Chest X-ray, PA view. Patient: 28 years old, sex M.
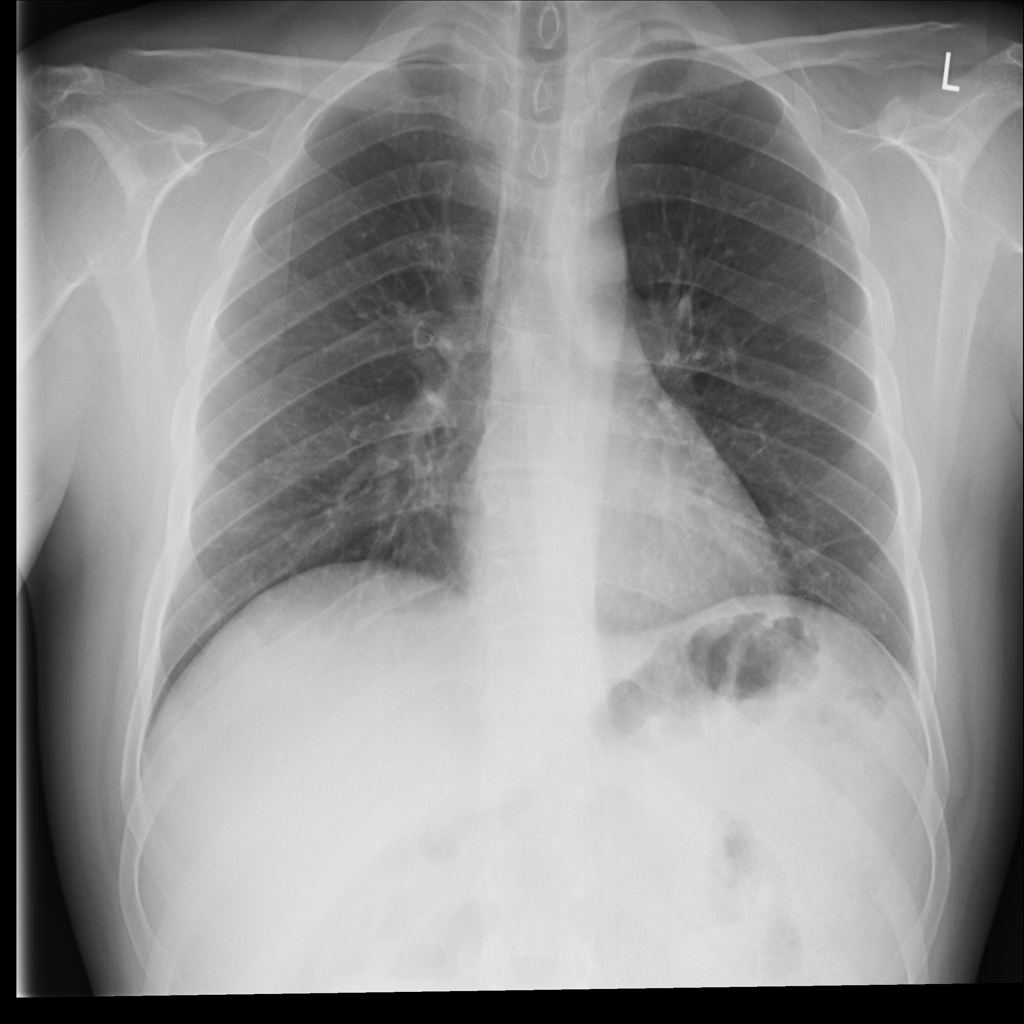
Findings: No Finding